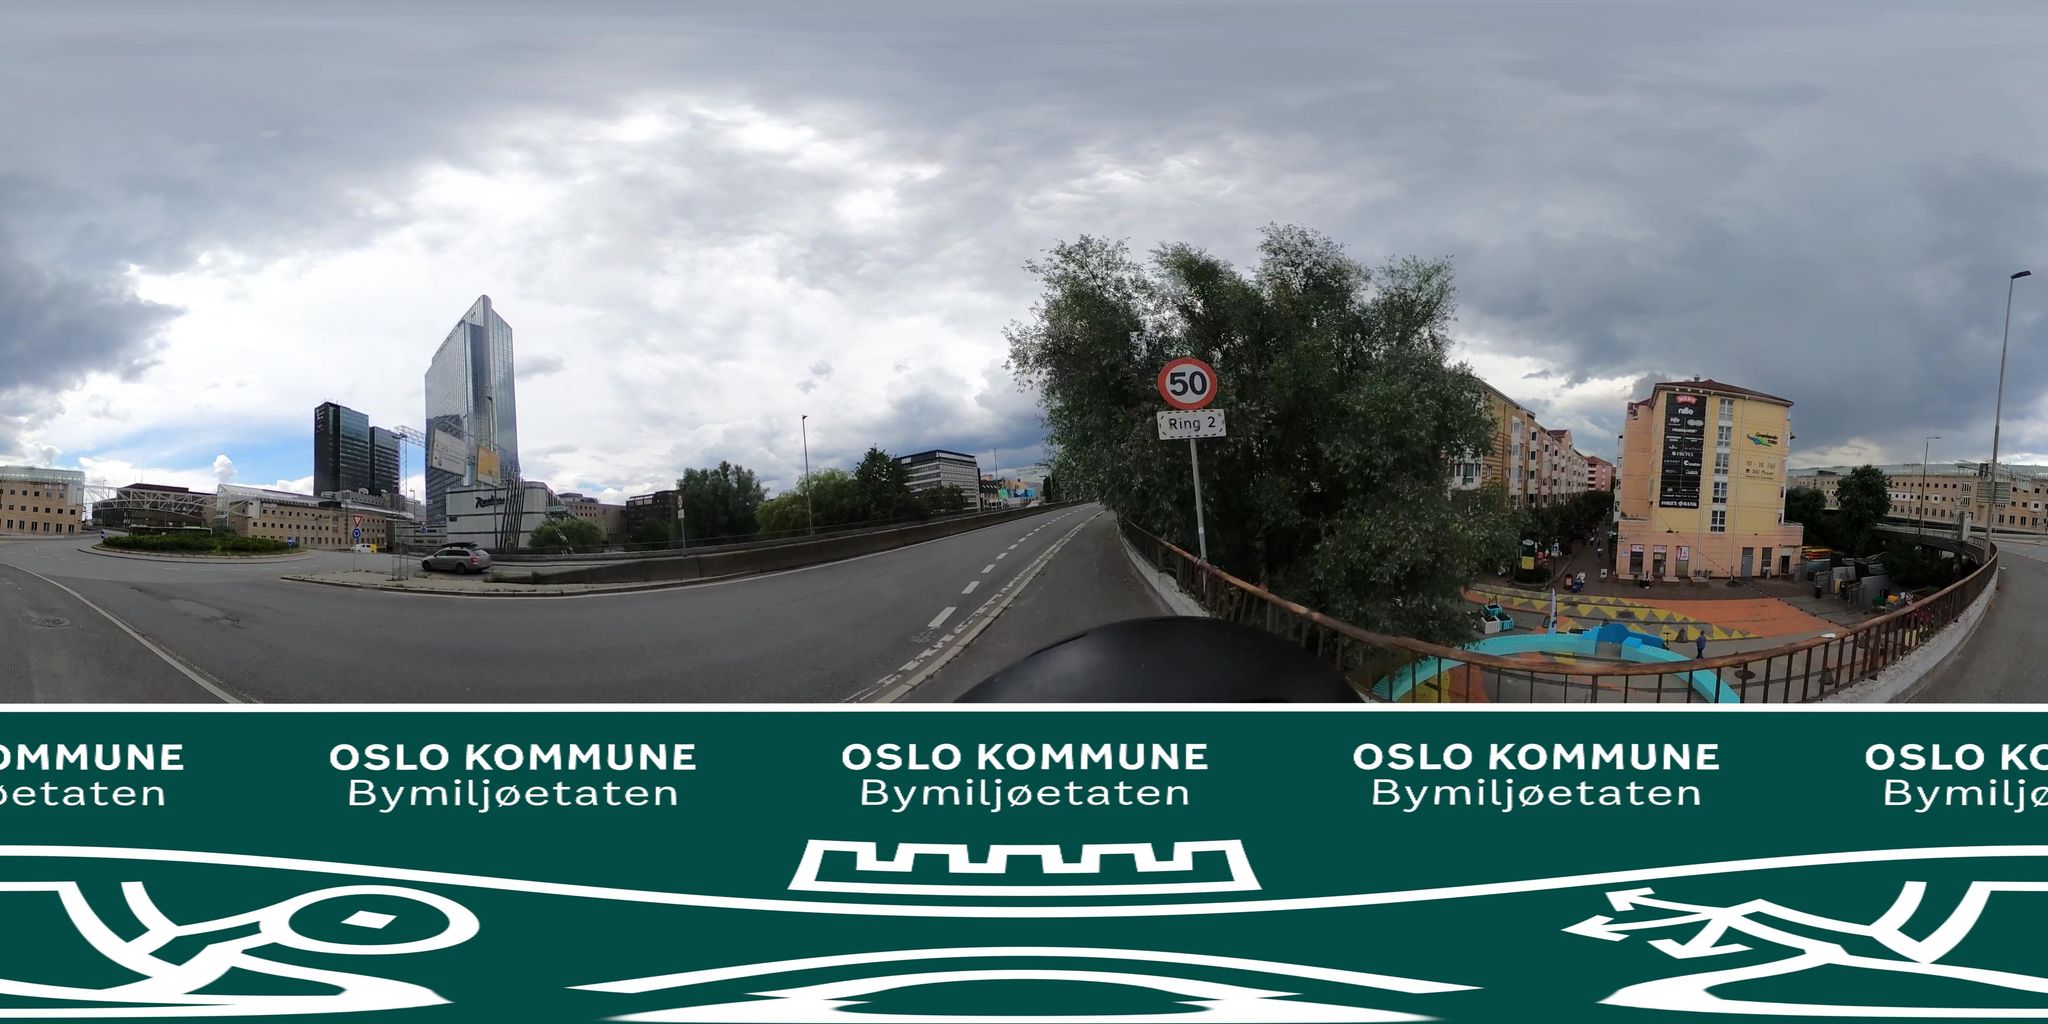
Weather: cloudy
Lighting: day
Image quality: good
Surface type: cycling surface
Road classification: footway
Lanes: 2
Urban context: urban centre
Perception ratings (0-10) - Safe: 2.59, Lively: 2.25, Beautiful: 4.69, Boring: 1.73, Depressing: 7.87, Wealthy: 7.46